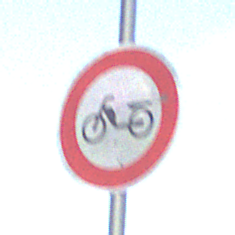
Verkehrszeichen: VerbotMofas
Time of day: SunriseSunset
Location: Outdoor (RoadRail)
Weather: PartlyCloudy
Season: NotSpecified
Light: Natural